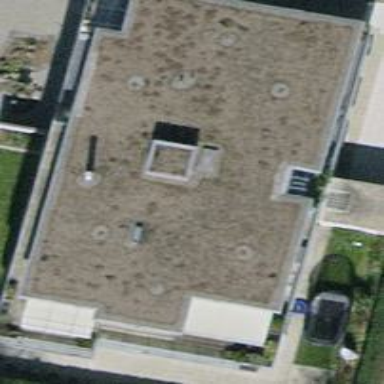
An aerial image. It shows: Flat roofed apartment building.